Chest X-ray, PA view. Patient: 54 years old, sex M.
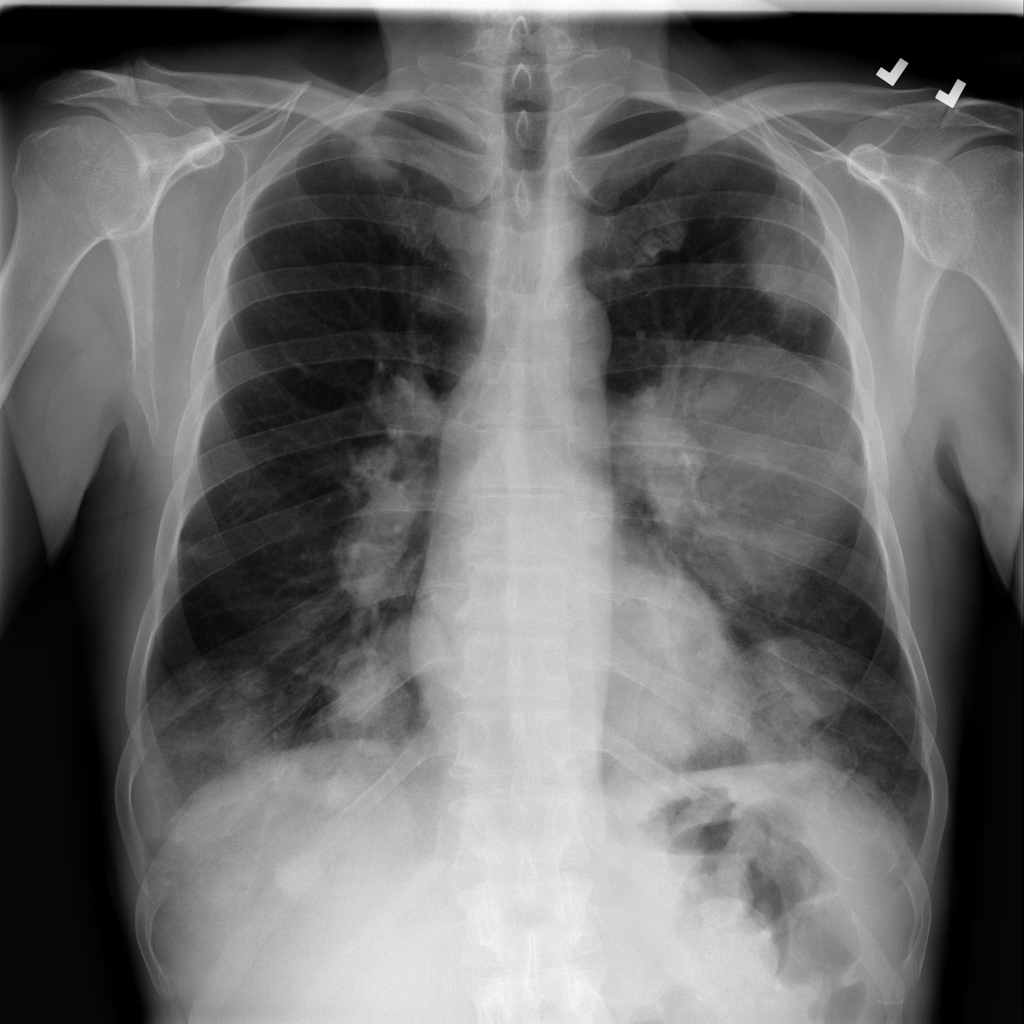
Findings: Mass